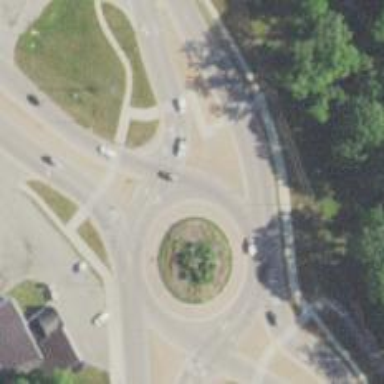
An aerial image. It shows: Roundabout on primary highway.